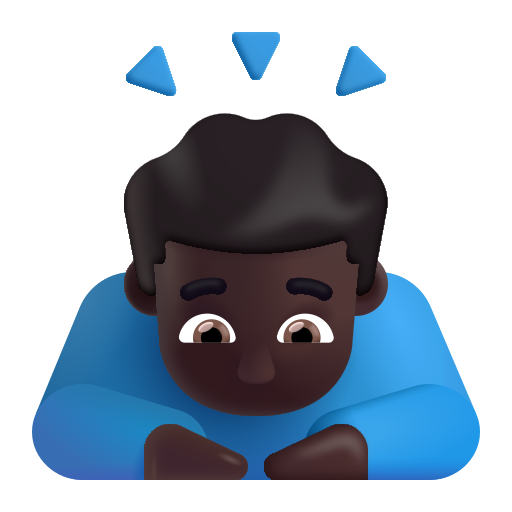
man bowing color dark